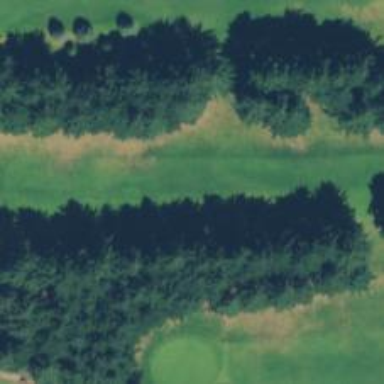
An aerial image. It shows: View of golf hole.